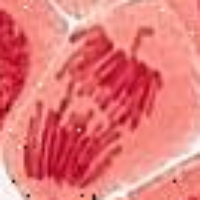
Label: anaphase